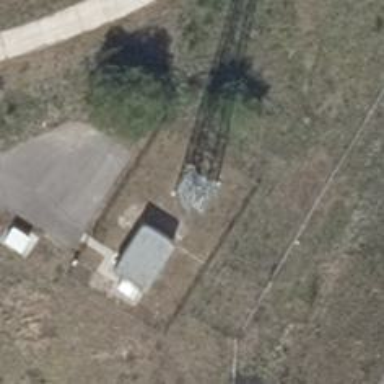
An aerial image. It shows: Communication tower.